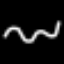
Label: squiggle